Interaction volume radius: 5 \u00c5
Interaction volume height: 40 \u00c5
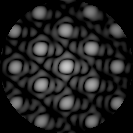
Disorder parameter: 0.03127